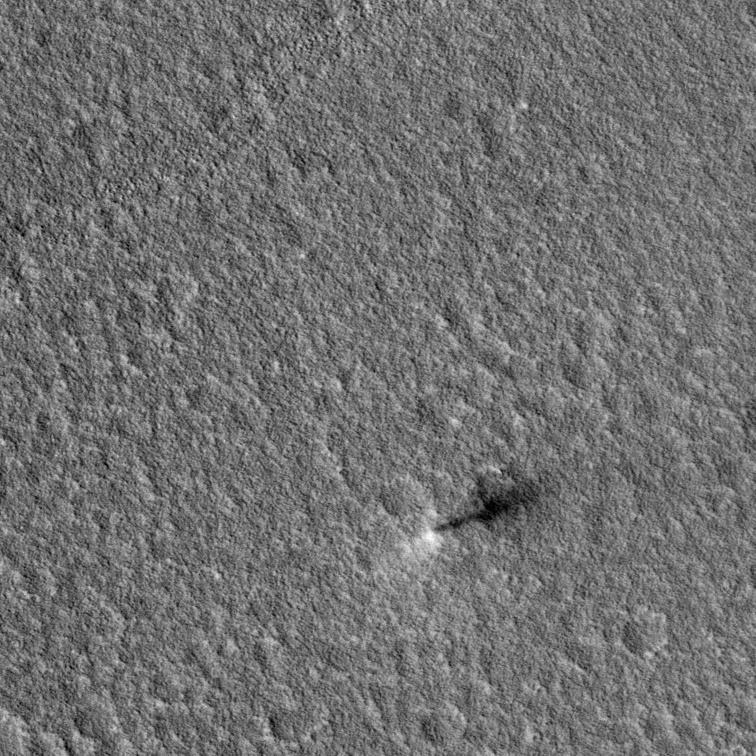
Label: dustdevil